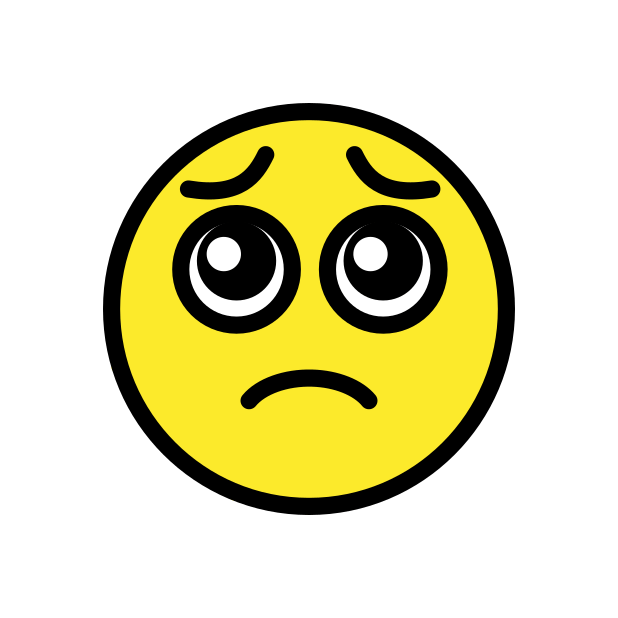
pleading face